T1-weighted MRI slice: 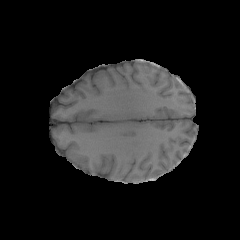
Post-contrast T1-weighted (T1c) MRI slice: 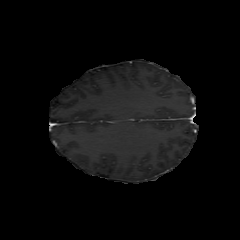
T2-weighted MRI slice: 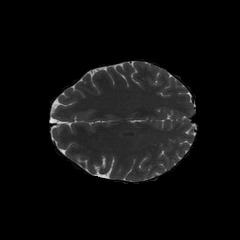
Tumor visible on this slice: no